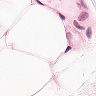
Metastatic tissue present: no